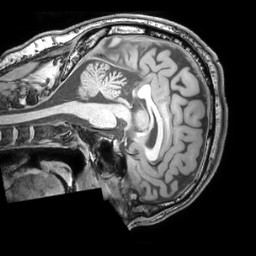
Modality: T1w
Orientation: sagittal
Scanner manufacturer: philips
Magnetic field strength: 3 T
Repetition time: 0.008 s
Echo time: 0.0035 s